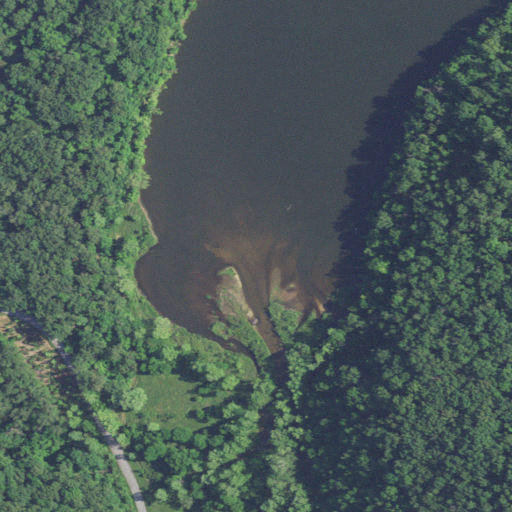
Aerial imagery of valley in Missouri named Parrish Hollow containing deciduous forest, open water, open development, woody wetlands, pasture, barren land, low intensity development, herbaceous wetlands, and grassland